Interaction volume radius: 10 \u00c5
Interaction volume height: 25 \u00c5
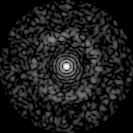
Disorder parameter: 0.833